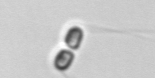
Label: Chaetoceros